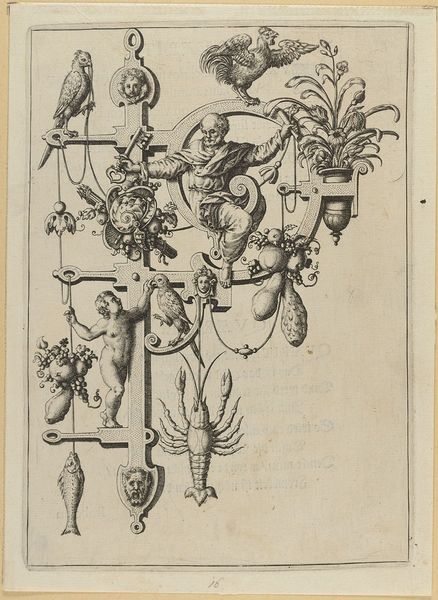
Titel: Der Buchstabe P, Blatt aus der Folge 'Nova Alphati Effictio Historiis'
Künstler: Johann Theodor de Bry
Standort: Hamburg
Institution: Museum für Kunst und Gewerbe Hamburg
Schlagwörter: mann, vogel, blumen, blüten, obst, bart, vögel, kind, pflanzen, frucht, früchte, trauben, schrift, papier, grafik, graphik, ornamente, fotografie, photographie, hummer, seil, druckgraphik, druckgrafik, stich, buchstaben, fisch, knospen, schlüssel, putten, kupferstich, petrus, fische, amoretten, groteske, apostel, alphabet, rollwerk, beschlagwerk, gerippt, reproduktionen, druckerzeugnisse, pflanzenornamente, schweifwerk, geflügel, tierornamente, ornamentstich, vorlageblätter, schweifgroteske